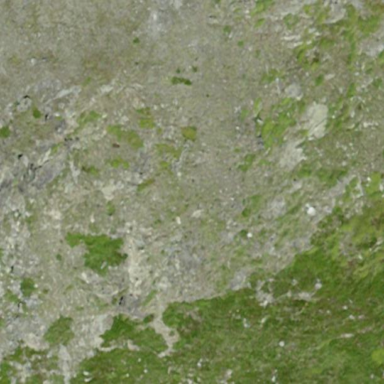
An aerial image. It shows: Landscape of bare rock.